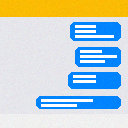
Screen state: on